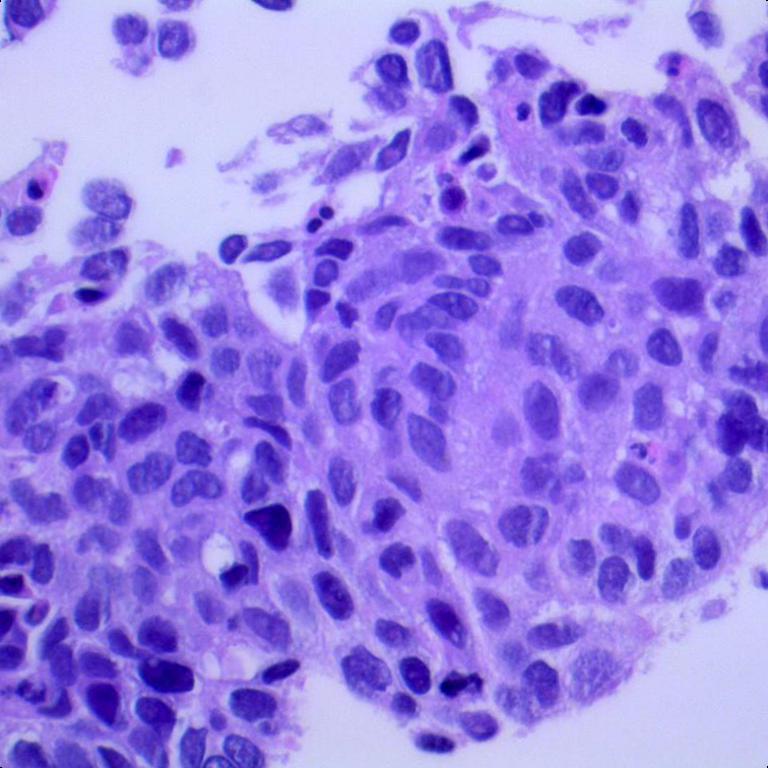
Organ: lung
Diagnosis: squamous carcinomas